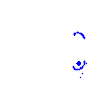
Particle: proton